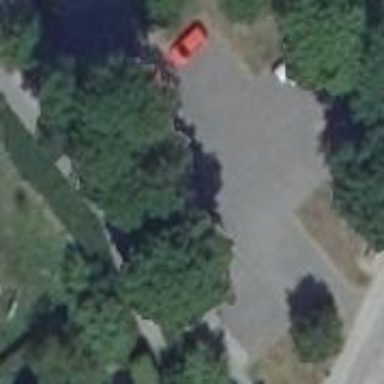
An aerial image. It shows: Parking area with grass paver surface.